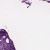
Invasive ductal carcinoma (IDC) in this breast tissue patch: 0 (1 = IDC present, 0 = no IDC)